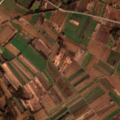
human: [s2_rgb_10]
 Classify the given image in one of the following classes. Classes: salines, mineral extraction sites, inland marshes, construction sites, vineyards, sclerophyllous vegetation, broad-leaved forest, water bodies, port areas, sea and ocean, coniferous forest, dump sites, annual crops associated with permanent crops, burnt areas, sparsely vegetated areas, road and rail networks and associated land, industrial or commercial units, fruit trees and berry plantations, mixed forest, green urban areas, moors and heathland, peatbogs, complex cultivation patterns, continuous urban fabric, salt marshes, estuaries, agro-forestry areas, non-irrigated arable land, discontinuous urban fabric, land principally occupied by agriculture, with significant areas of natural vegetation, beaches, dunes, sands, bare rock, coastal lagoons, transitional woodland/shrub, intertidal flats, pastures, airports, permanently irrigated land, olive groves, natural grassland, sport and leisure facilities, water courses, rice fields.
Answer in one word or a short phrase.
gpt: non-irrigated arable land, complex cultivation patterns, land principally occupied by agriculture, with significant areas of natural vegetation